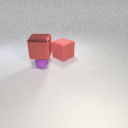
small purple rubber sphere below large red metal cube